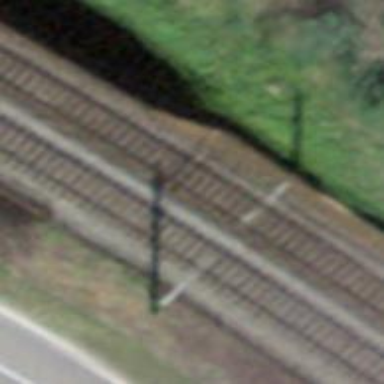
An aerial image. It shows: Single-track railway bridge with contact lines for electrification.